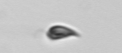
Label: Cryptophyta